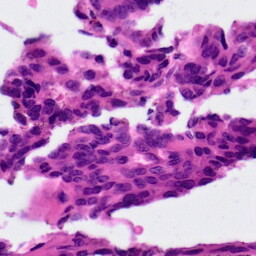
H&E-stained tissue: Ovarian